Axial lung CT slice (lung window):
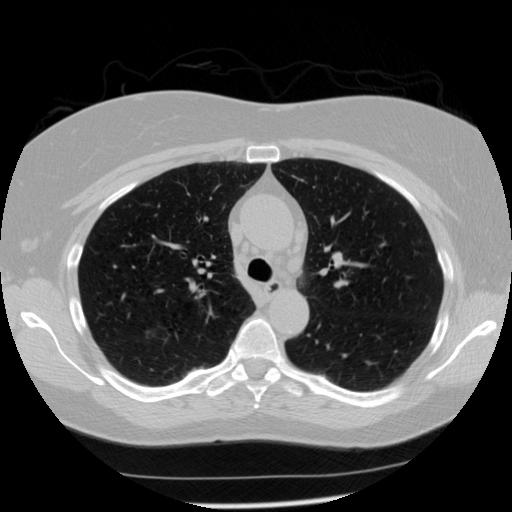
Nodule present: no